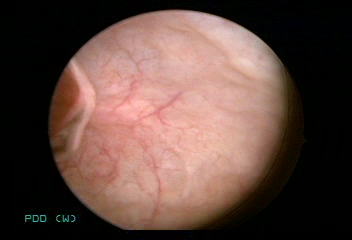
Modality: WLC
Class: Foreign bodies
Subclass: AirBubble
Bladder cancer association: No
Annotated structures: Air bubble